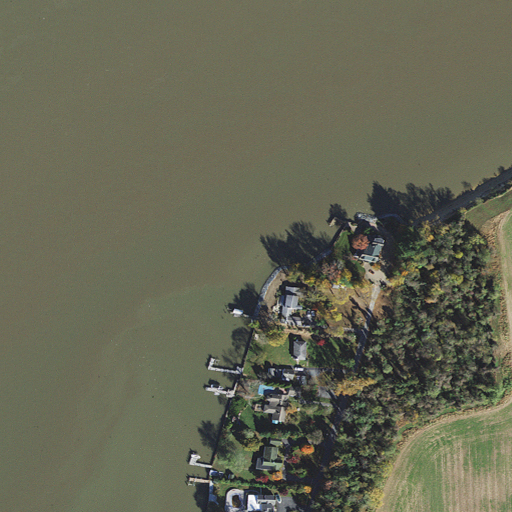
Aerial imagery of cape in Maryland named Randall Point containing open water, mixed forest, cultivated crops, low intensity development, woody wetlands, and medium intensity development